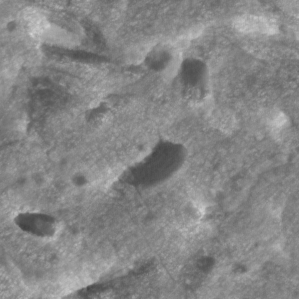
Label: non_frost